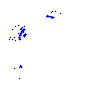
Particle: pion